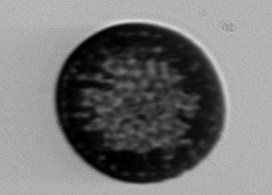
Label: Coscinodiscus